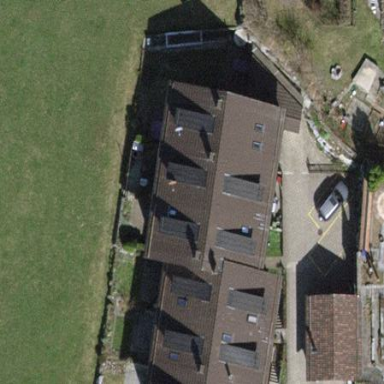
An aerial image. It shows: Terrace building.